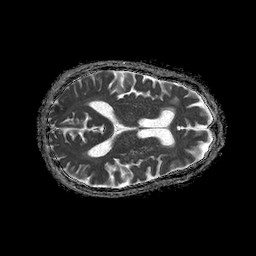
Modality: ADC
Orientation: axial
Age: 82
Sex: female
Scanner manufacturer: philips
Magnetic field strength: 1.5 T
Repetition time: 4.6 s
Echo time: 0.08941 s